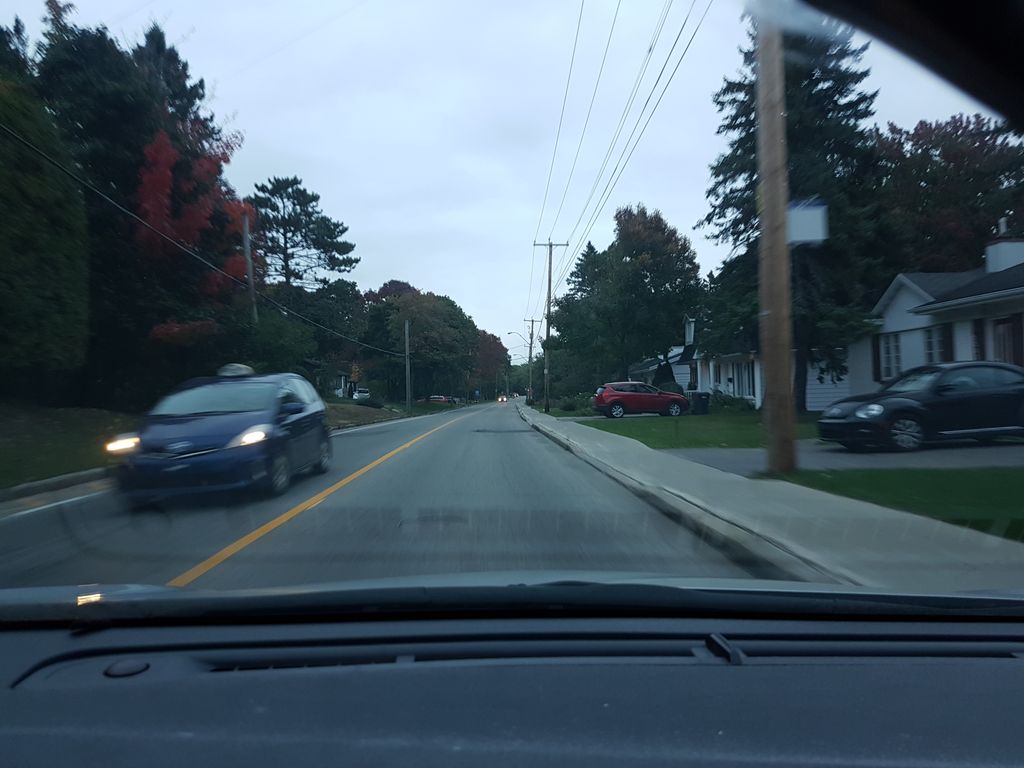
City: quebec_city